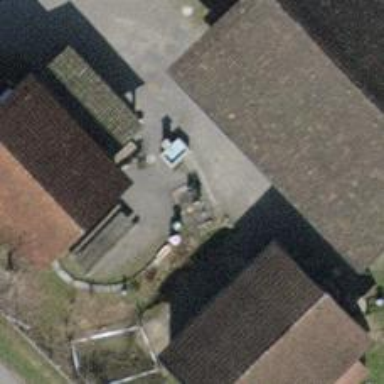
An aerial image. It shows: Barbecue facility.